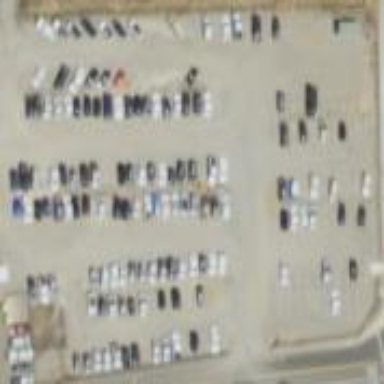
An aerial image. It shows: Parking area with dirt surface.